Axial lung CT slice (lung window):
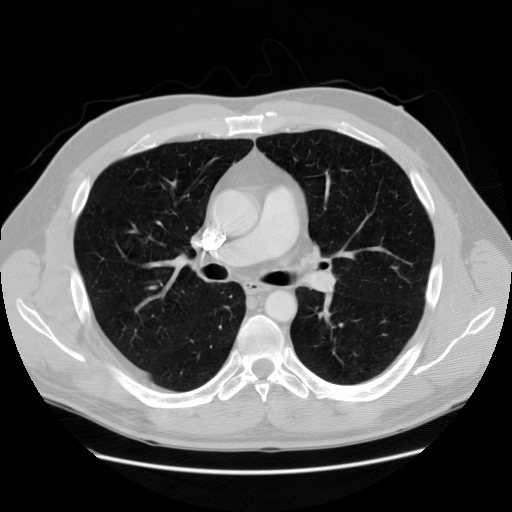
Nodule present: no